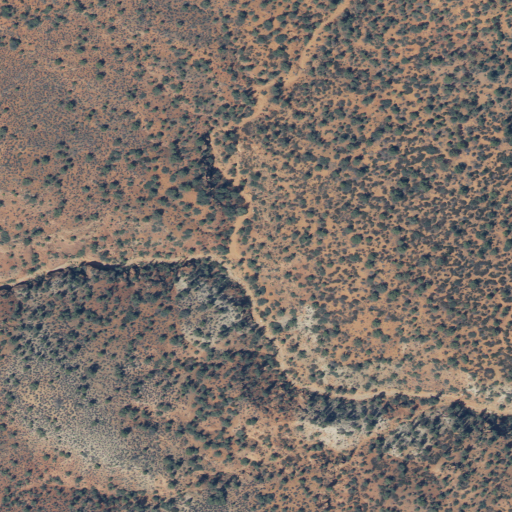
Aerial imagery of valley in Utah named Italian Wash containing shrub and evergreen forest